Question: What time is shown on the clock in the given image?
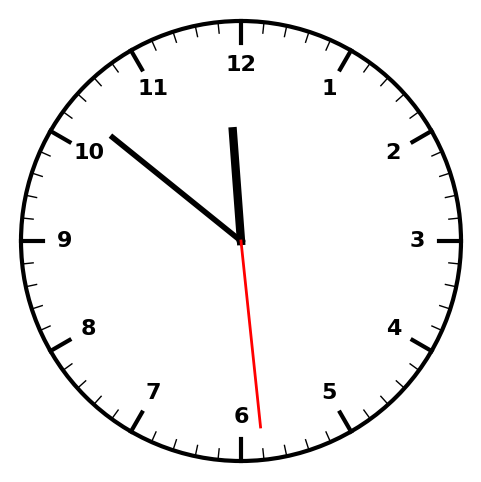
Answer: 11:51:29